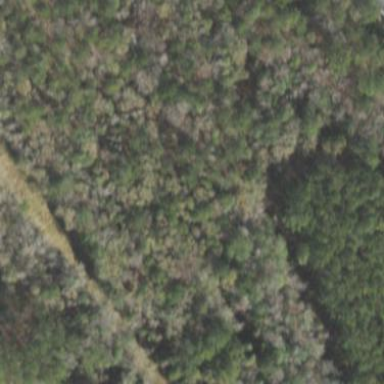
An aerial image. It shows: Mixed woodland area with various types of leaves.